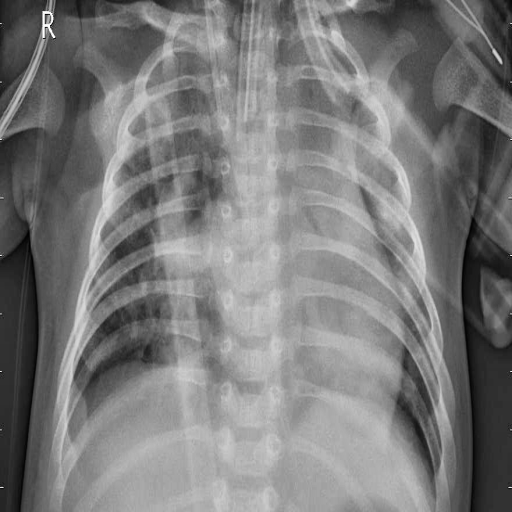
Finding: PNEUMONIA